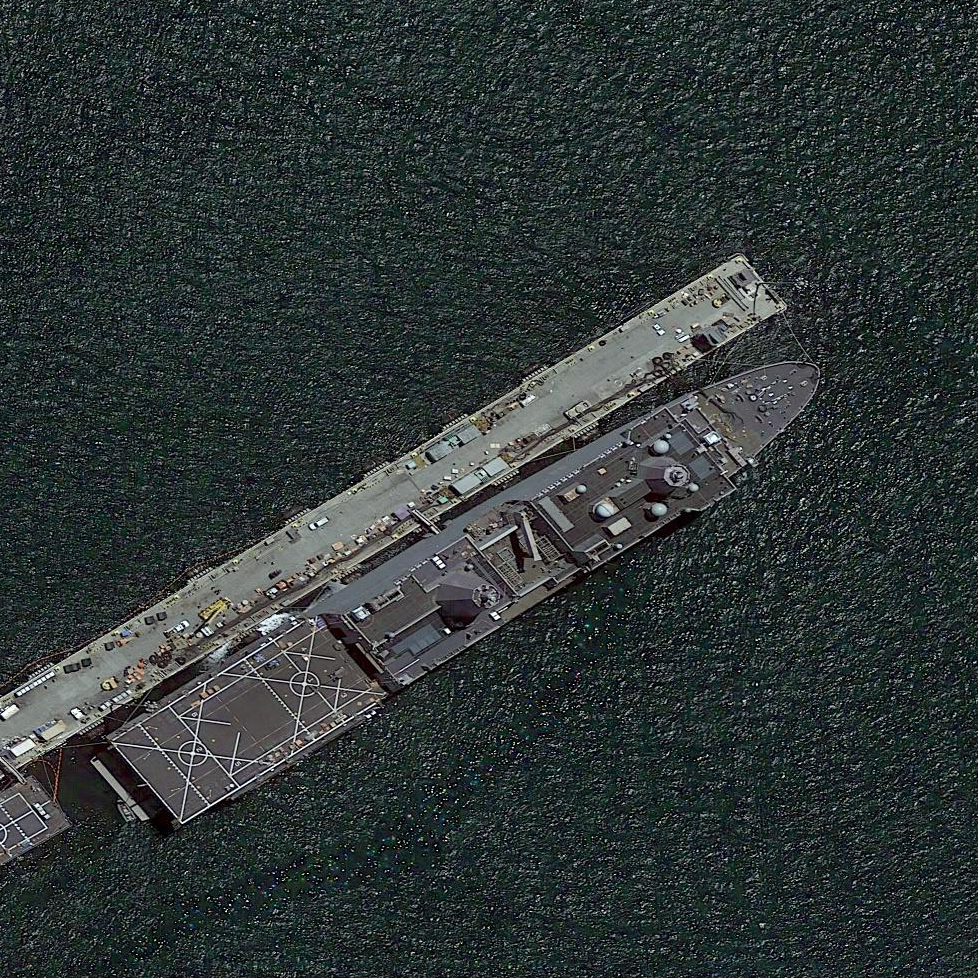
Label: combat